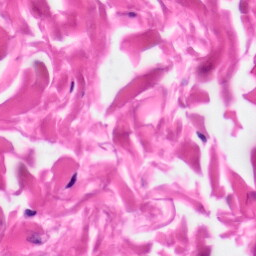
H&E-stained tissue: Skin